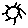
Label: sun